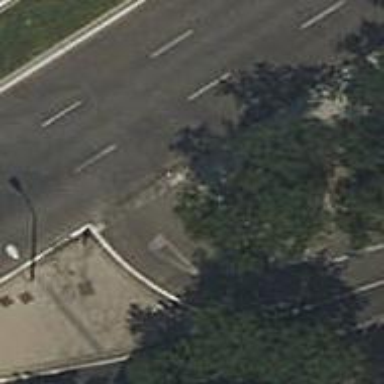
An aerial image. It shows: Road with "give way" sign.